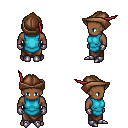
a pixel art fantasy rpg character, male body template, human, dark skin, teal tunic, robe skirt, ruby red short mohawk hairstyle, leather cap, metal gloves, metal boots, four views (front, back, left, right), 2x2 character sprite sheet, small pixel art, hard edges, no anti-aliasing